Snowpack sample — Loveland Pass, Silver Plume, Colorado, USA (1/12/25, 11:40 AM MST)
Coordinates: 39.66, -105.88
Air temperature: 7 °F
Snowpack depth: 140 cm
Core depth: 10 cm
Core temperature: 41 °F
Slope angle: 11°, slope face: 30°
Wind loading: high
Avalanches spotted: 2
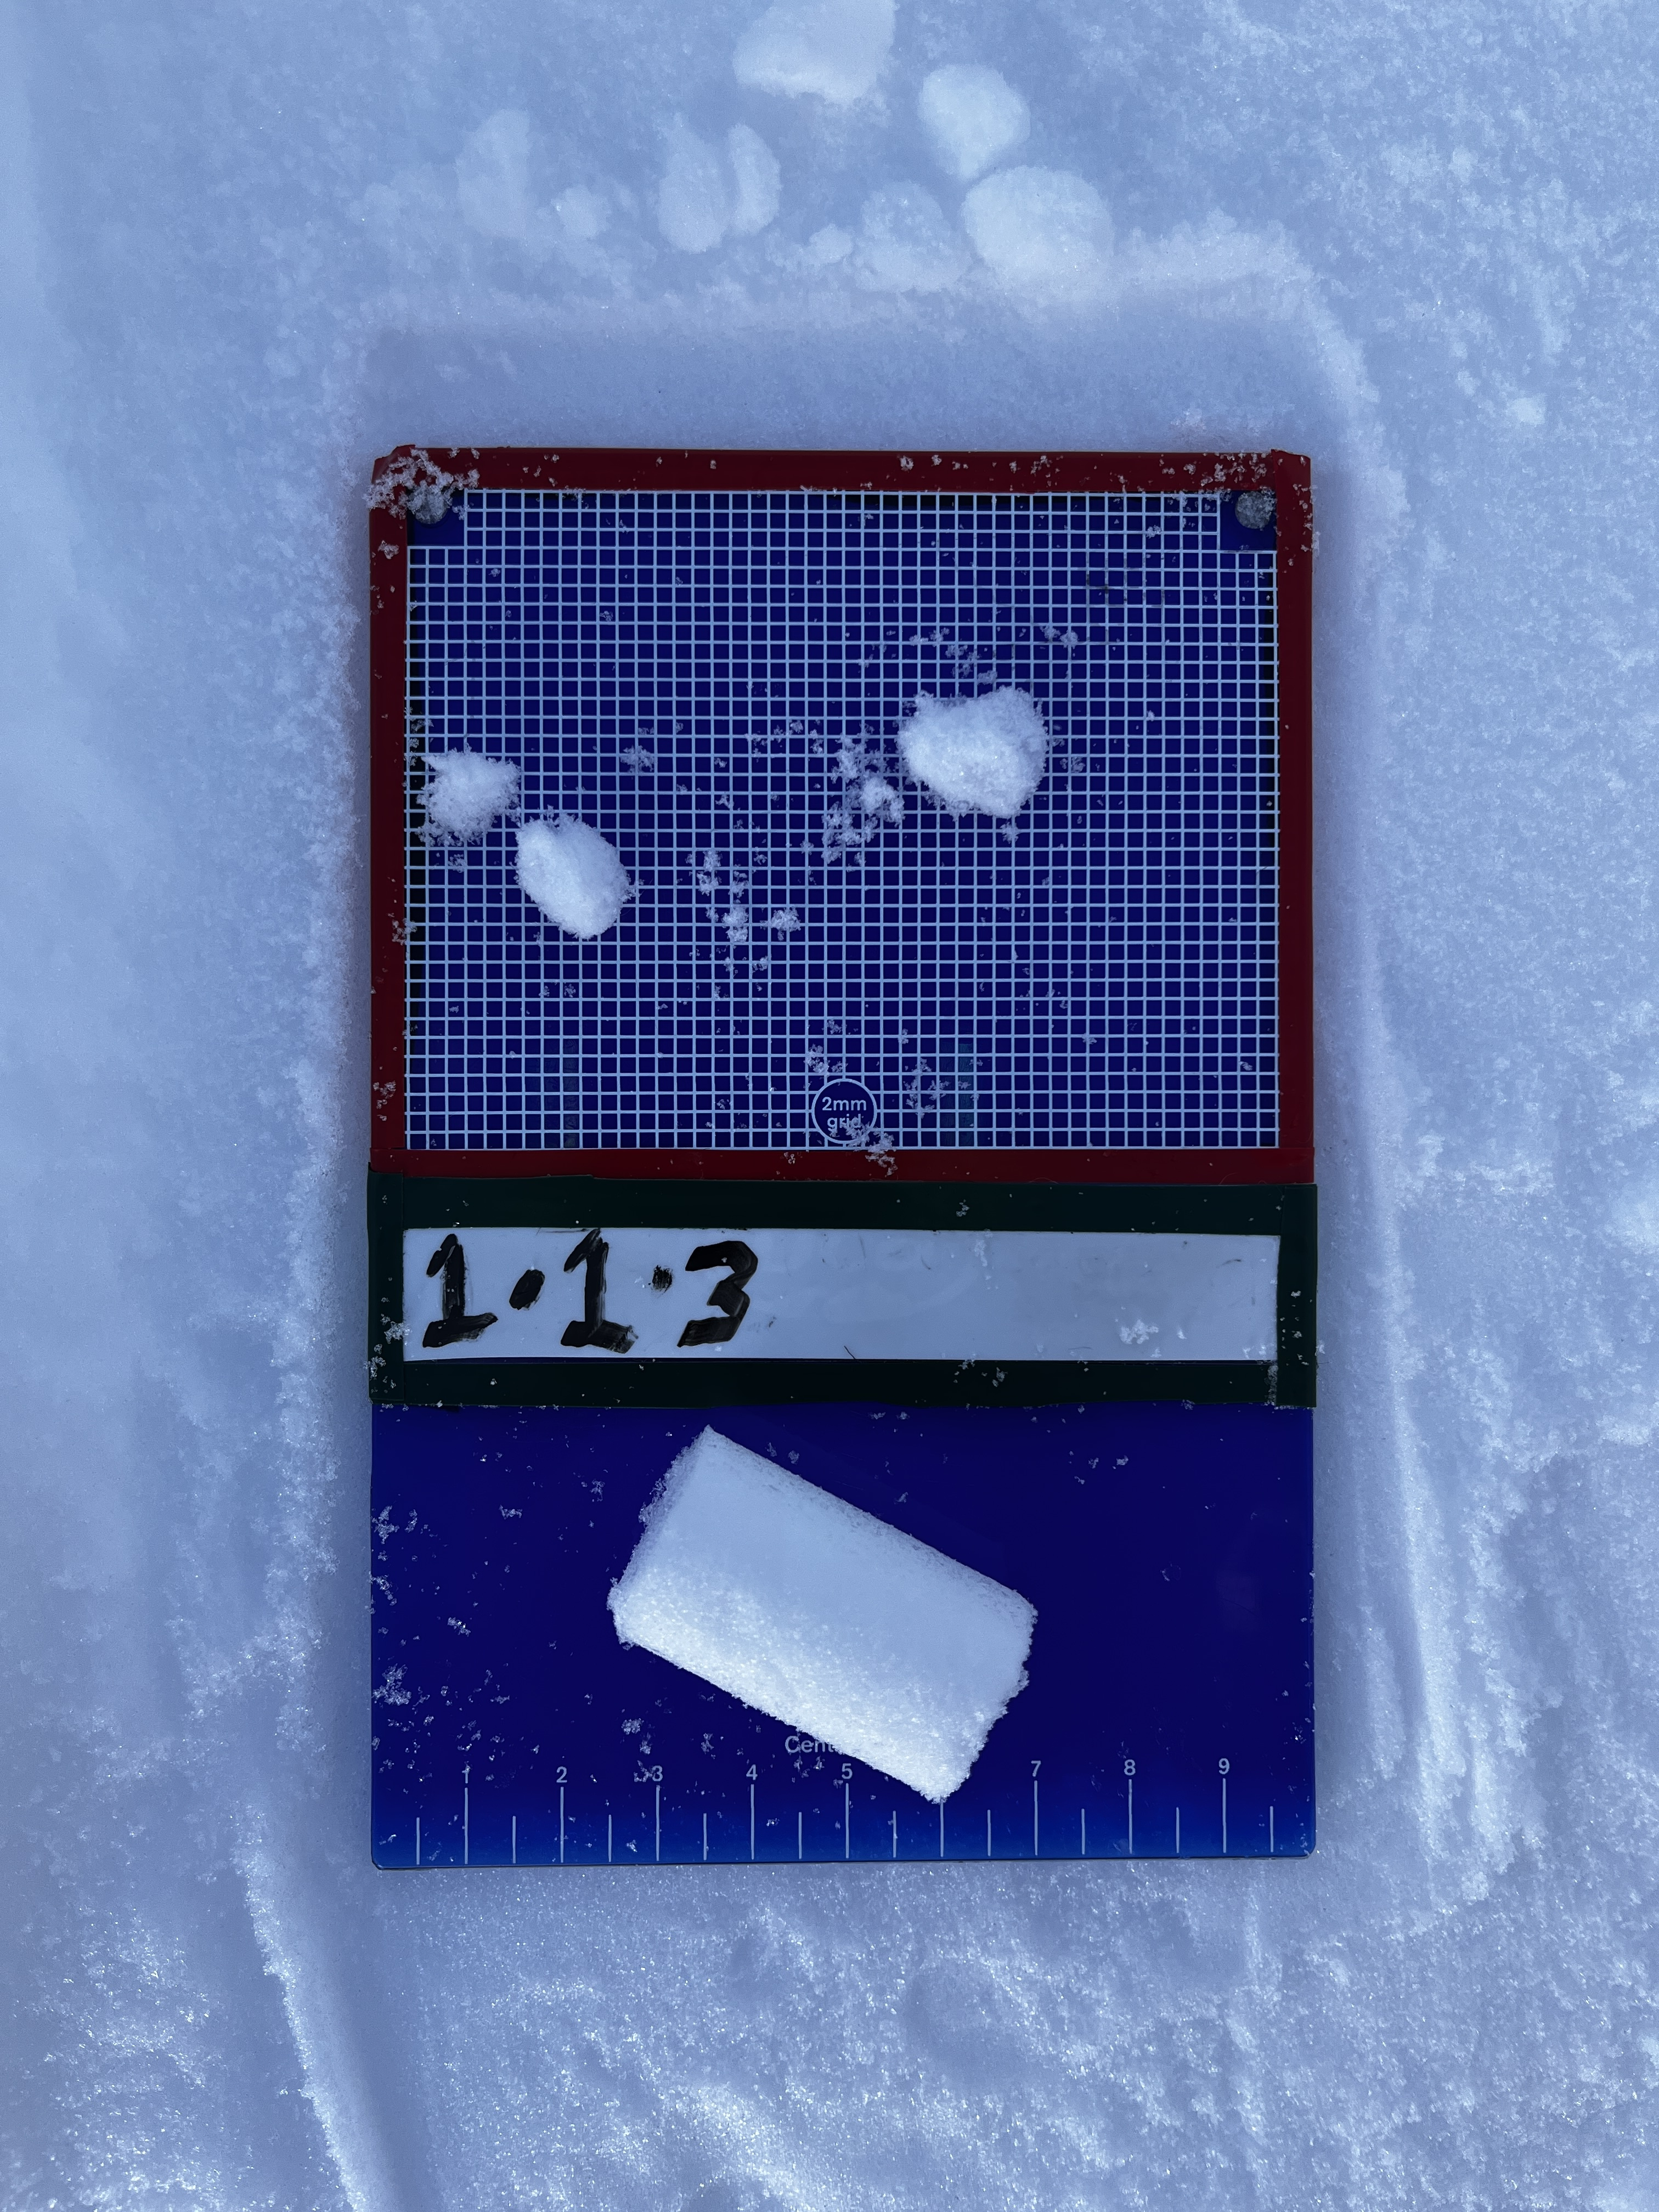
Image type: crystal_card
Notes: Pilot using slightly modified coring method that took too large segment for snow profile picturing, advised not to use in higher level models. Two avalanche on south face nearby, partially cloudy with light snow in the last 24 hours. Lots of wind loading on eastern features.